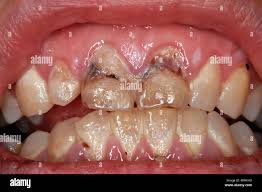
Condition: Caries